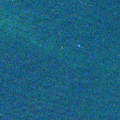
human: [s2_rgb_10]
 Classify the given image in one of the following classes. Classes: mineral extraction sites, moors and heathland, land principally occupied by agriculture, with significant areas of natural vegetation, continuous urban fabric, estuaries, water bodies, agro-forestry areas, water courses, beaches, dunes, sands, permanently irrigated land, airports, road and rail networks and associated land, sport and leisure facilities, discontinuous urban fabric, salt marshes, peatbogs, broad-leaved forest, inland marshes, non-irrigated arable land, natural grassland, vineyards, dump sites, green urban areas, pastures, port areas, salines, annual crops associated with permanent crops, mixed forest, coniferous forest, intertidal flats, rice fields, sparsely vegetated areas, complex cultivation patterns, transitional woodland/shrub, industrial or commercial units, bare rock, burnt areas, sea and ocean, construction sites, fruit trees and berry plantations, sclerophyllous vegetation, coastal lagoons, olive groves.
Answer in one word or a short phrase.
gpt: sea and ocean